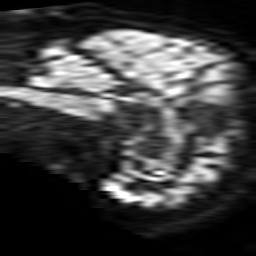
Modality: TRACE
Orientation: sagittal
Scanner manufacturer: philips
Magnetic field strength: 3 T
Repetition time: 3.958 s
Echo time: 0.06119 s